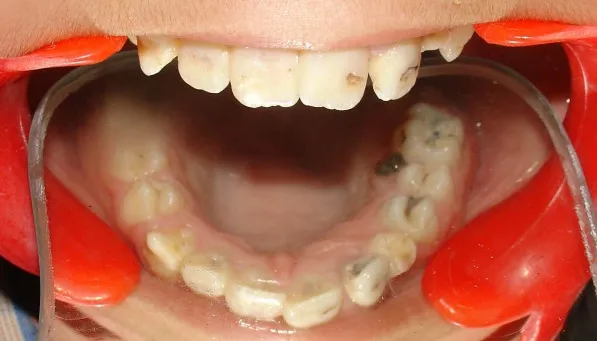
View of maxillary teeth before treatment.
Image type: medical_photograph (oral_photograph)